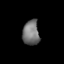
Tissue: lung
Cell type: Epithelial cells
Senescence score: 0.1944
Nuclear area (px): 409
Mean DAPI intensity: 115.222